Question: I'm having this issue with a UITabBar.
I have custom images I'm using for the UITabBarItems and after I select a tab the correct highlight colour shows but the original colour of the image (grey) is no longer grey. it is no blue.
So basically:
1. I select a tab and it's highlight colour (red) shows.
2. I now select another tab and the one I previously selected doesn't turn back to its previous colour (grey) but instead turns blue.
I have not set blue any where in the app so I think it's a default colour.
I have set the images for my UITabBar in interface builder and have modified the barTintColour in app delegate.
'''
func application(application: UIApplication, didFinishLaunchingWithOptions launchOptions: [NSObject: AnyObject]?) -> Bool {
// Override point for customization after application launch.
let color = UIColor(red: 41.0/255.0, green: 40.0/255.0, blue: 39.0/255.0, alpha: 1.0)
UITabBar.appearance().barTintColor = color // works
UITabBar.appearance().tintColor = UIColor.greenColor() //does nothing
'''
What could be doing wrong?
Here is an image of my tab bar. As you can see I've selected the camera, speech bubble and the envelope previously and currently on the settings cog wheel page. There is only one tab I haven't selected and it remains as its original colour. Which is the colour of the image.

Would appreciate some help thanks.
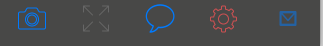
Answer: You need to tell the system to keep the original rendering mode, so it does not use default colours so when you are setting the image on the tab bar. some thing like this
'''
barImage.imageWithRenderingMode(UIImageRenderingMode.AlwaysOriginal)
'''